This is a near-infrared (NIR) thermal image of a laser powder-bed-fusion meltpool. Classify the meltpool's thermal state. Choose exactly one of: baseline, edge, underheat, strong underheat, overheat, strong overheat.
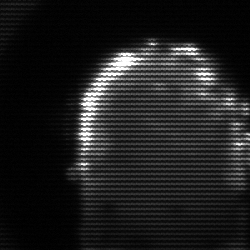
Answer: baseline